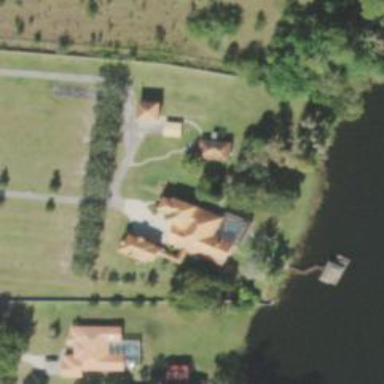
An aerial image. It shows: Boathouse.